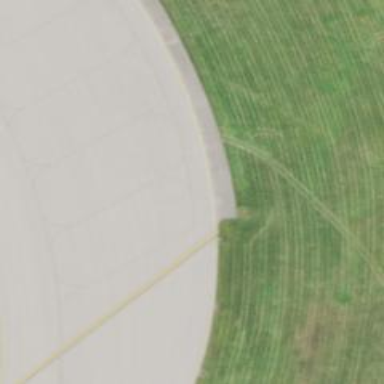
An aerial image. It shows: View of taxiway at the airport.